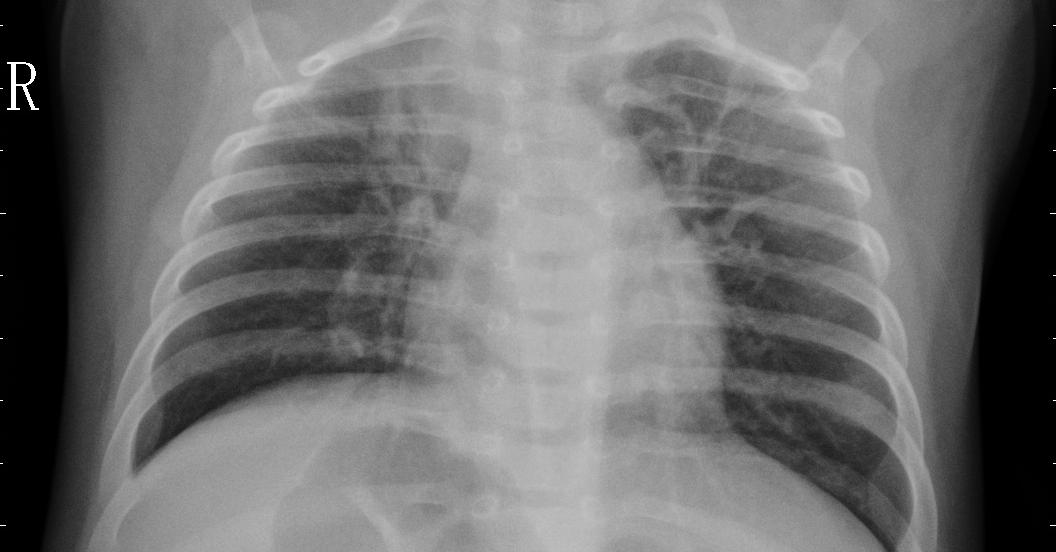
Diagnosis: PNEUMONIA